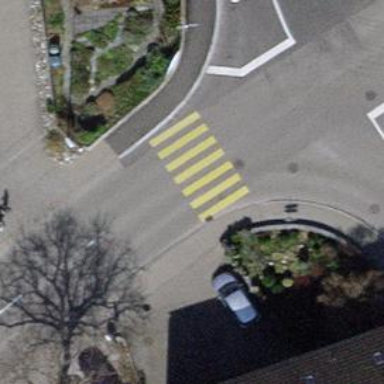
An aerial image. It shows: Uncontrolled zebra crossing on the road.